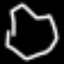
Label: octagon